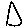
Label: triangle